Field crop: maize
Growth stage: 1
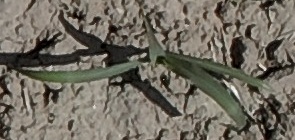
Species: sorghum